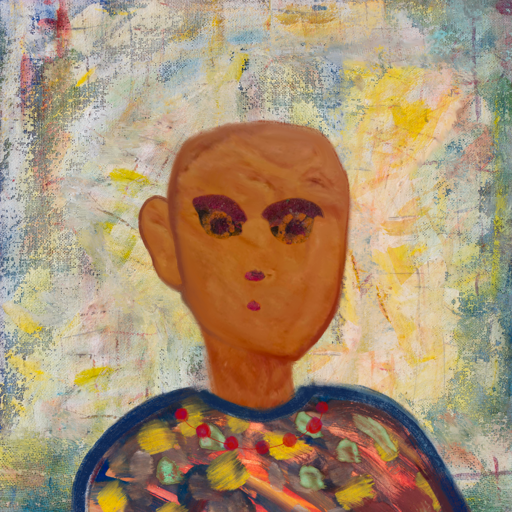
Background: Irani, Head And Neck Front: Pious_Lady, Face Front: Doll, Bust: Mother_And_Son_Mother, Hair Front: Blank, Head Accessory: Blank, Second Necklace: Blank, Necklace: Irani_3, Baby: Blank